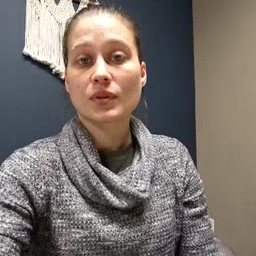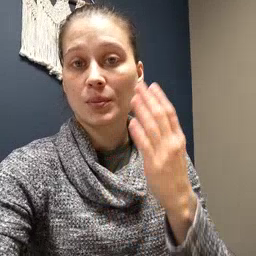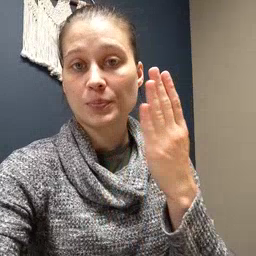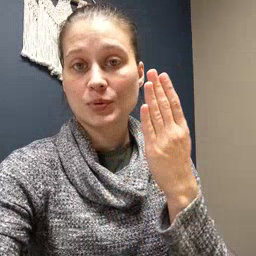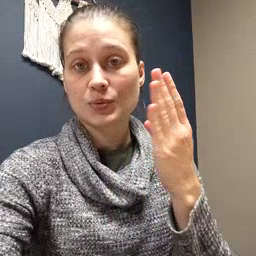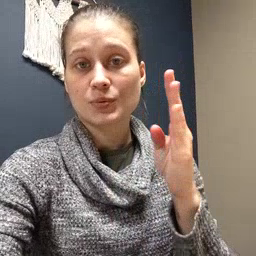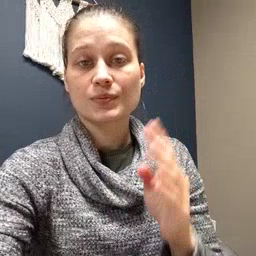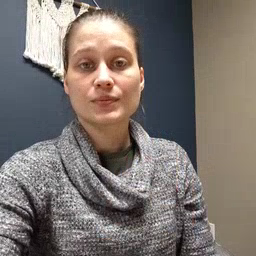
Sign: blue